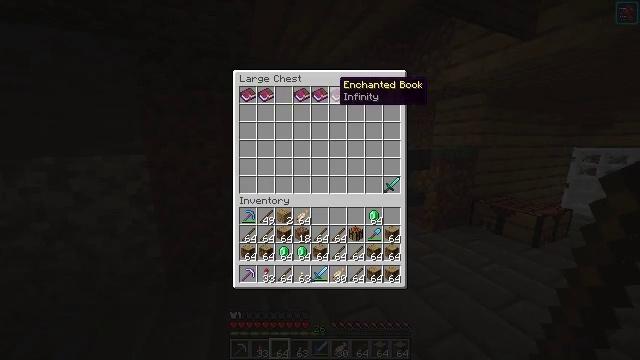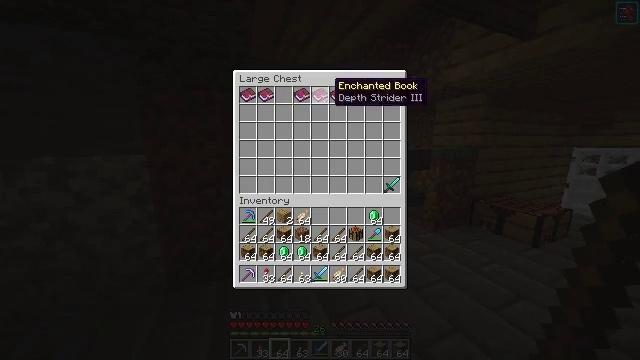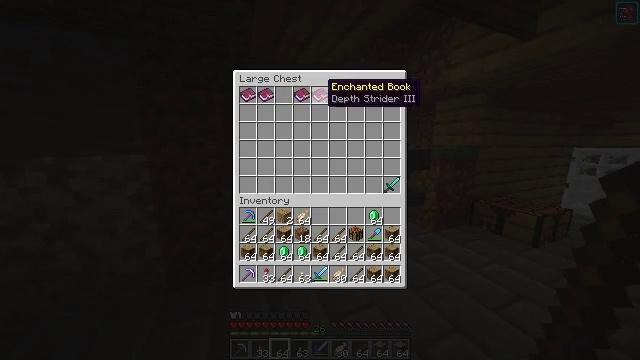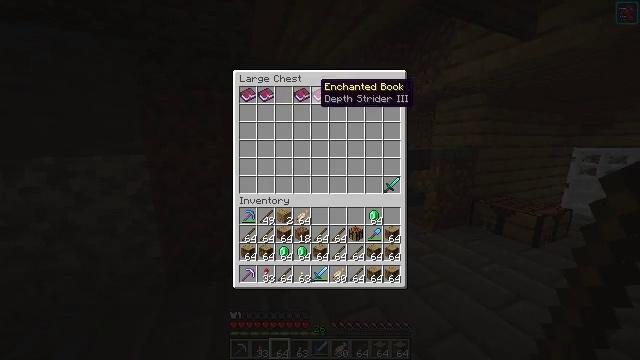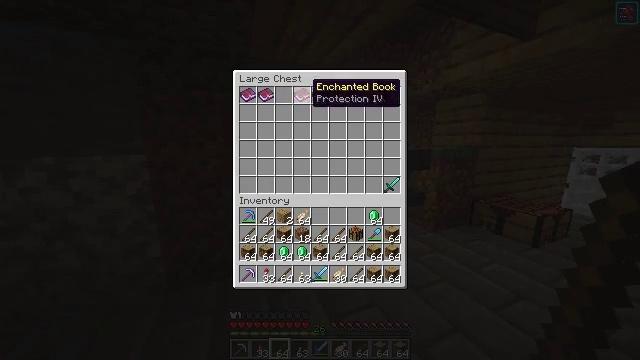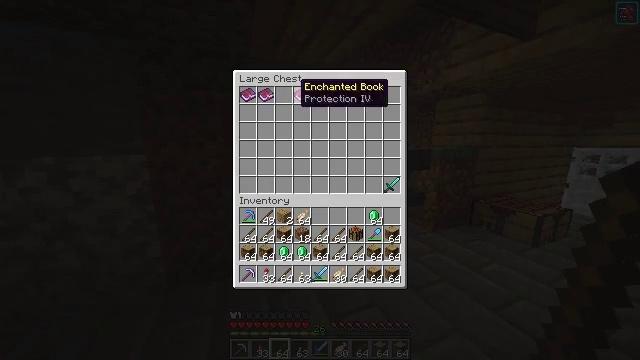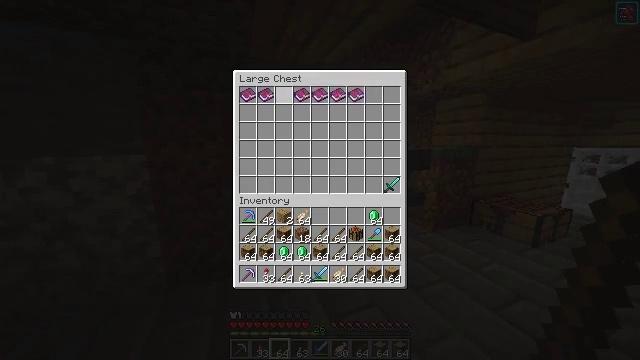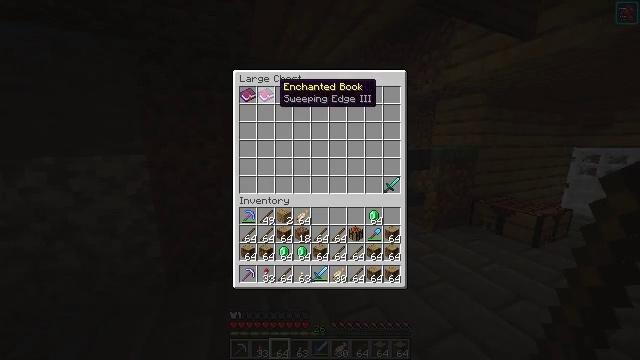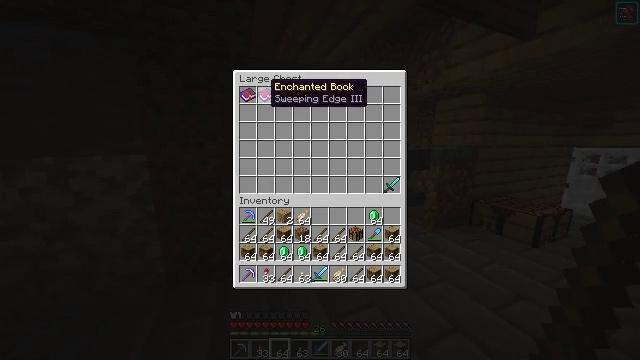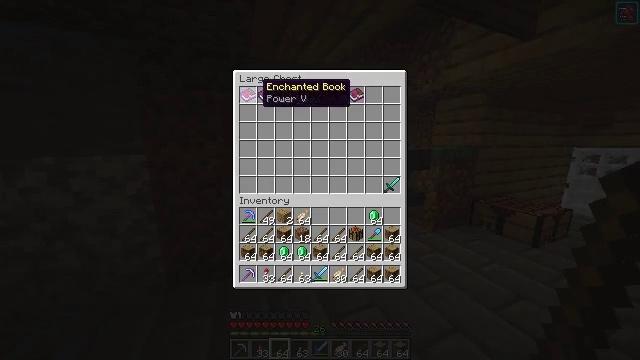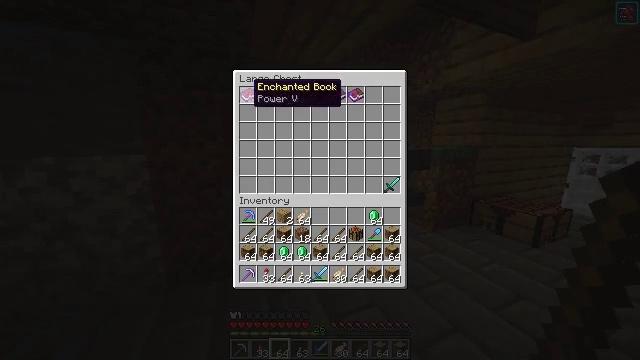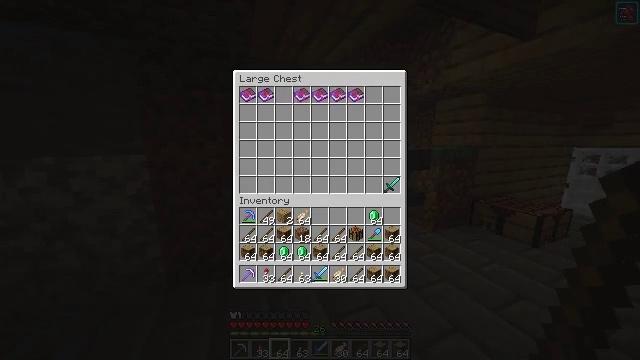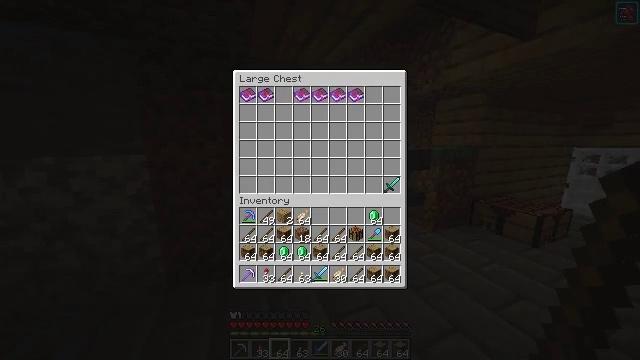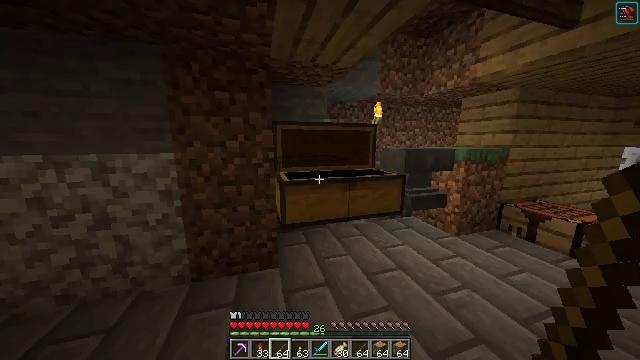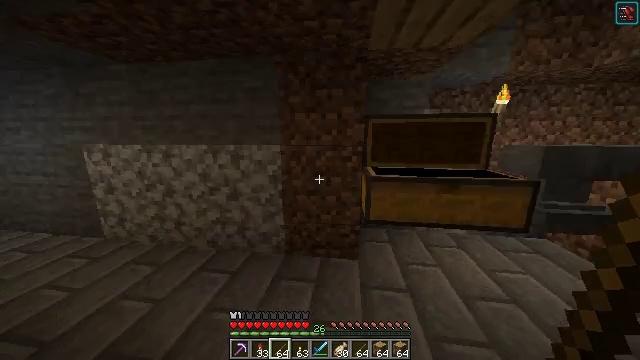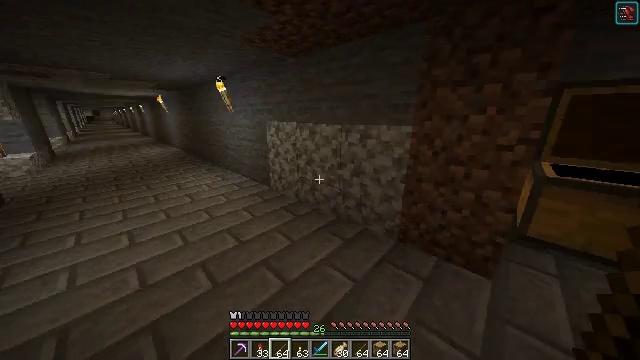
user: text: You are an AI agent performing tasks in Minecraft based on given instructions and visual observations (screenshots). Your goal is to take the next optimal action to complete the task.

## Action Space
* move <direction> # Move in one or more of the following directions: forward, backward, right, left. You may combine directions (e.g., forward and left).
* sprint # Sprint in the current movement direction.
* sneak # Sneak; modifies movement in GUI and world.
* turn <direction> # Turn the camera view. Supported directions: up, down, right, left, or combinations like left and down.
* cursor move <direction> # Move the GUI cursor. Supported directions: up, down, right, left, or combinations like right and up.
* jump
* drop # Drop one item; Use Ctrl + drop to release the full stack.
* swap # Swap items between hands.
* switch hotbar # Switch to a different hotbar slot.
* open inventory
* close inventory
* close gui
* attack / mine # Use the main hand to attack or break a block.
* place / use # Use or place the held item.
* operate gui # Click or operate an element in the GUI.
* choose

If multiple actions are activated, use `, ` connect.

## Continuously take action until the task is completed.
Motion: motion action
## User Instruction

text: Use emeralds to craft an emerald block.
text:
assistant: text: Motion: no_op
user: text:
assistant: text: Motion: cursor move left
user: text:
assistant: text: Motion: no_op
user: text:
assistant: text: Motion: cursor move left
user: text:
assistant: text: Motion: cursor move left
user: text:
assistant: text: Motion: cursor move left
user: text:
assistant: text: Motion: cursor move left
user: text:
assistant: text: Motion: cursor move left
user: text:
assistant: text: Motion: cursor move left
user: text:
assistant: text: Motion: cursor move left
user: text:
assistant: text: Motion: cursor move left
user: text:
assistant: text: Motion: cursor move left
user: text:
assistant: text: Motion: cursor move left
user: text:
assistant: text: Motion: turn left and down, close gui
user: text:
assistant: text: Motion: turn left and down
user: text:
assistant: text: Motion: turn left and up
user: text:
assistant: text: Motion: turn left and up
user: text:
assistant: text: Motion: no_op
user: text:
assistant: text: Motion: turn down
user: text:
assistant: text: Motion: turn left
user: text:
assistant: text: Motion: turn down
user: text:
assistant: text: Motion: move forward
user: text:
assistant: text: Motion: move forward, turn left
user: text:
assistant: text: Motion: turn left
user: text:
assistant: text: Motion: move forward, turn left
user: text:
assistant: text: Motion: move forward
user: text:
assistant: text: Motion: move forward
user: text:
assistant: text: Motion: move forward
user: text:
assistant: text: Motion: move forward, turn left
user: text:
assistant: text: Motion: move forward